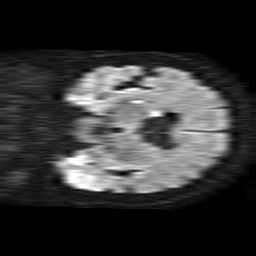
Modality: TRACE
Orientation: coronal
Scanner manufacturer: philips
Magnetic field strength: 1.5 T
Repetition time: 4.6 s
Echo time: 0.08517 s